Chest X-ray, PA view. Patient: 26 years old, sex F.
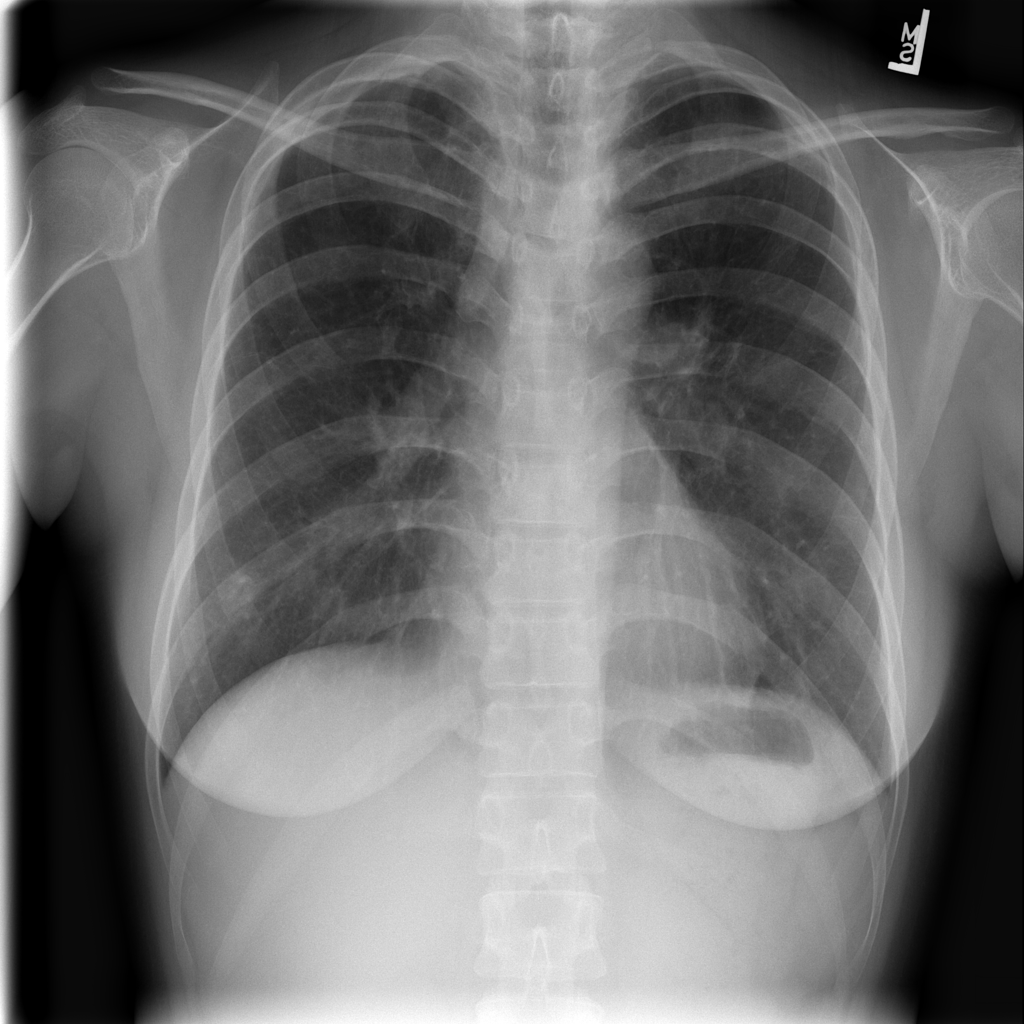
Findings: Infiltration